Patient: sex M, age 71
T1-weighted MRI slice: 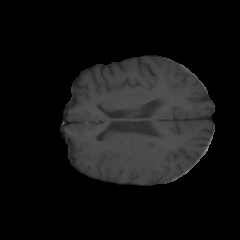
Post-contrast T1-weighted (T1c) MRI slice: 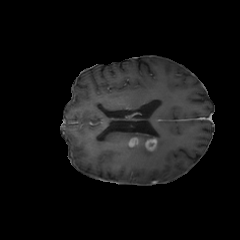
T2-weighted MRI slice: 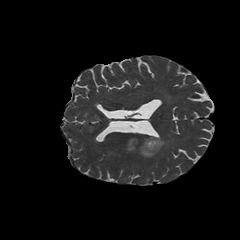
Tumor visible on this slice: yes
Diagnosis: Glioblastoma, IDH-wildtype
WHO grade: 4